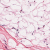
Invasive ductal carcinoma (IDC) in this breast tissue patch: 0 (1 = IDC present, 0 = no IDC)